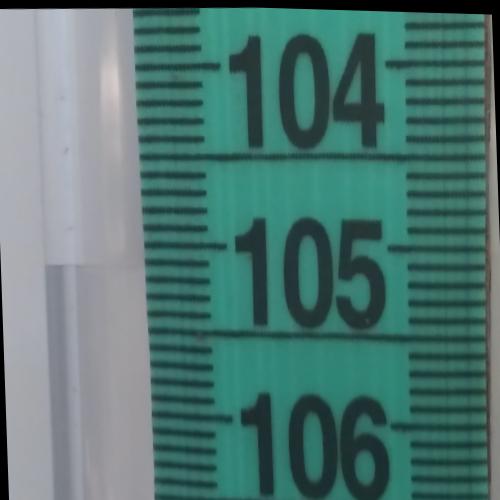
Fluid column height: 105.1 cm